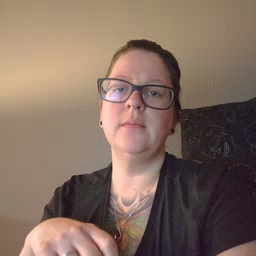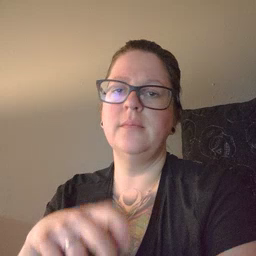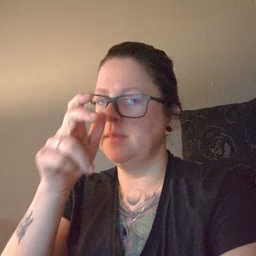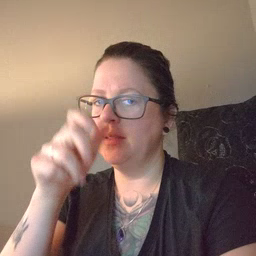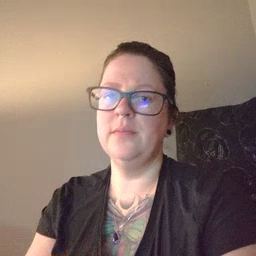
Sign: bug